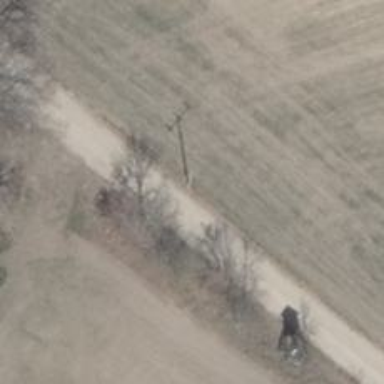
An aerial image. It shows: Minor power line with 3 cables.